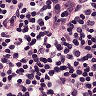
Metastatic tissue present: no